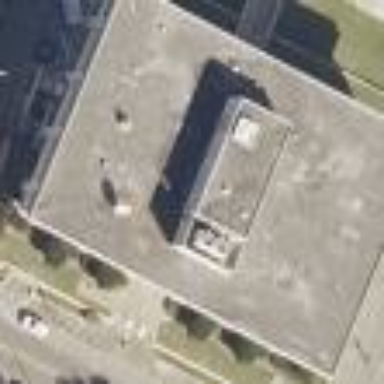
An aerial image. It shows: Public building that serves as courthouse.